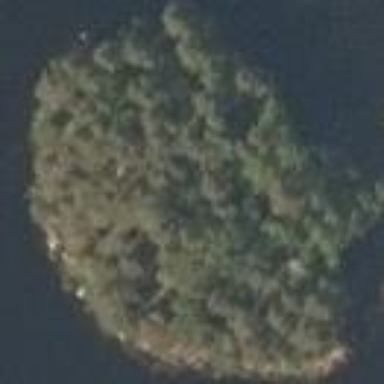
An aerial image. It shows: Evergreen needle-leaved woodland on islet.